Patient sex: F
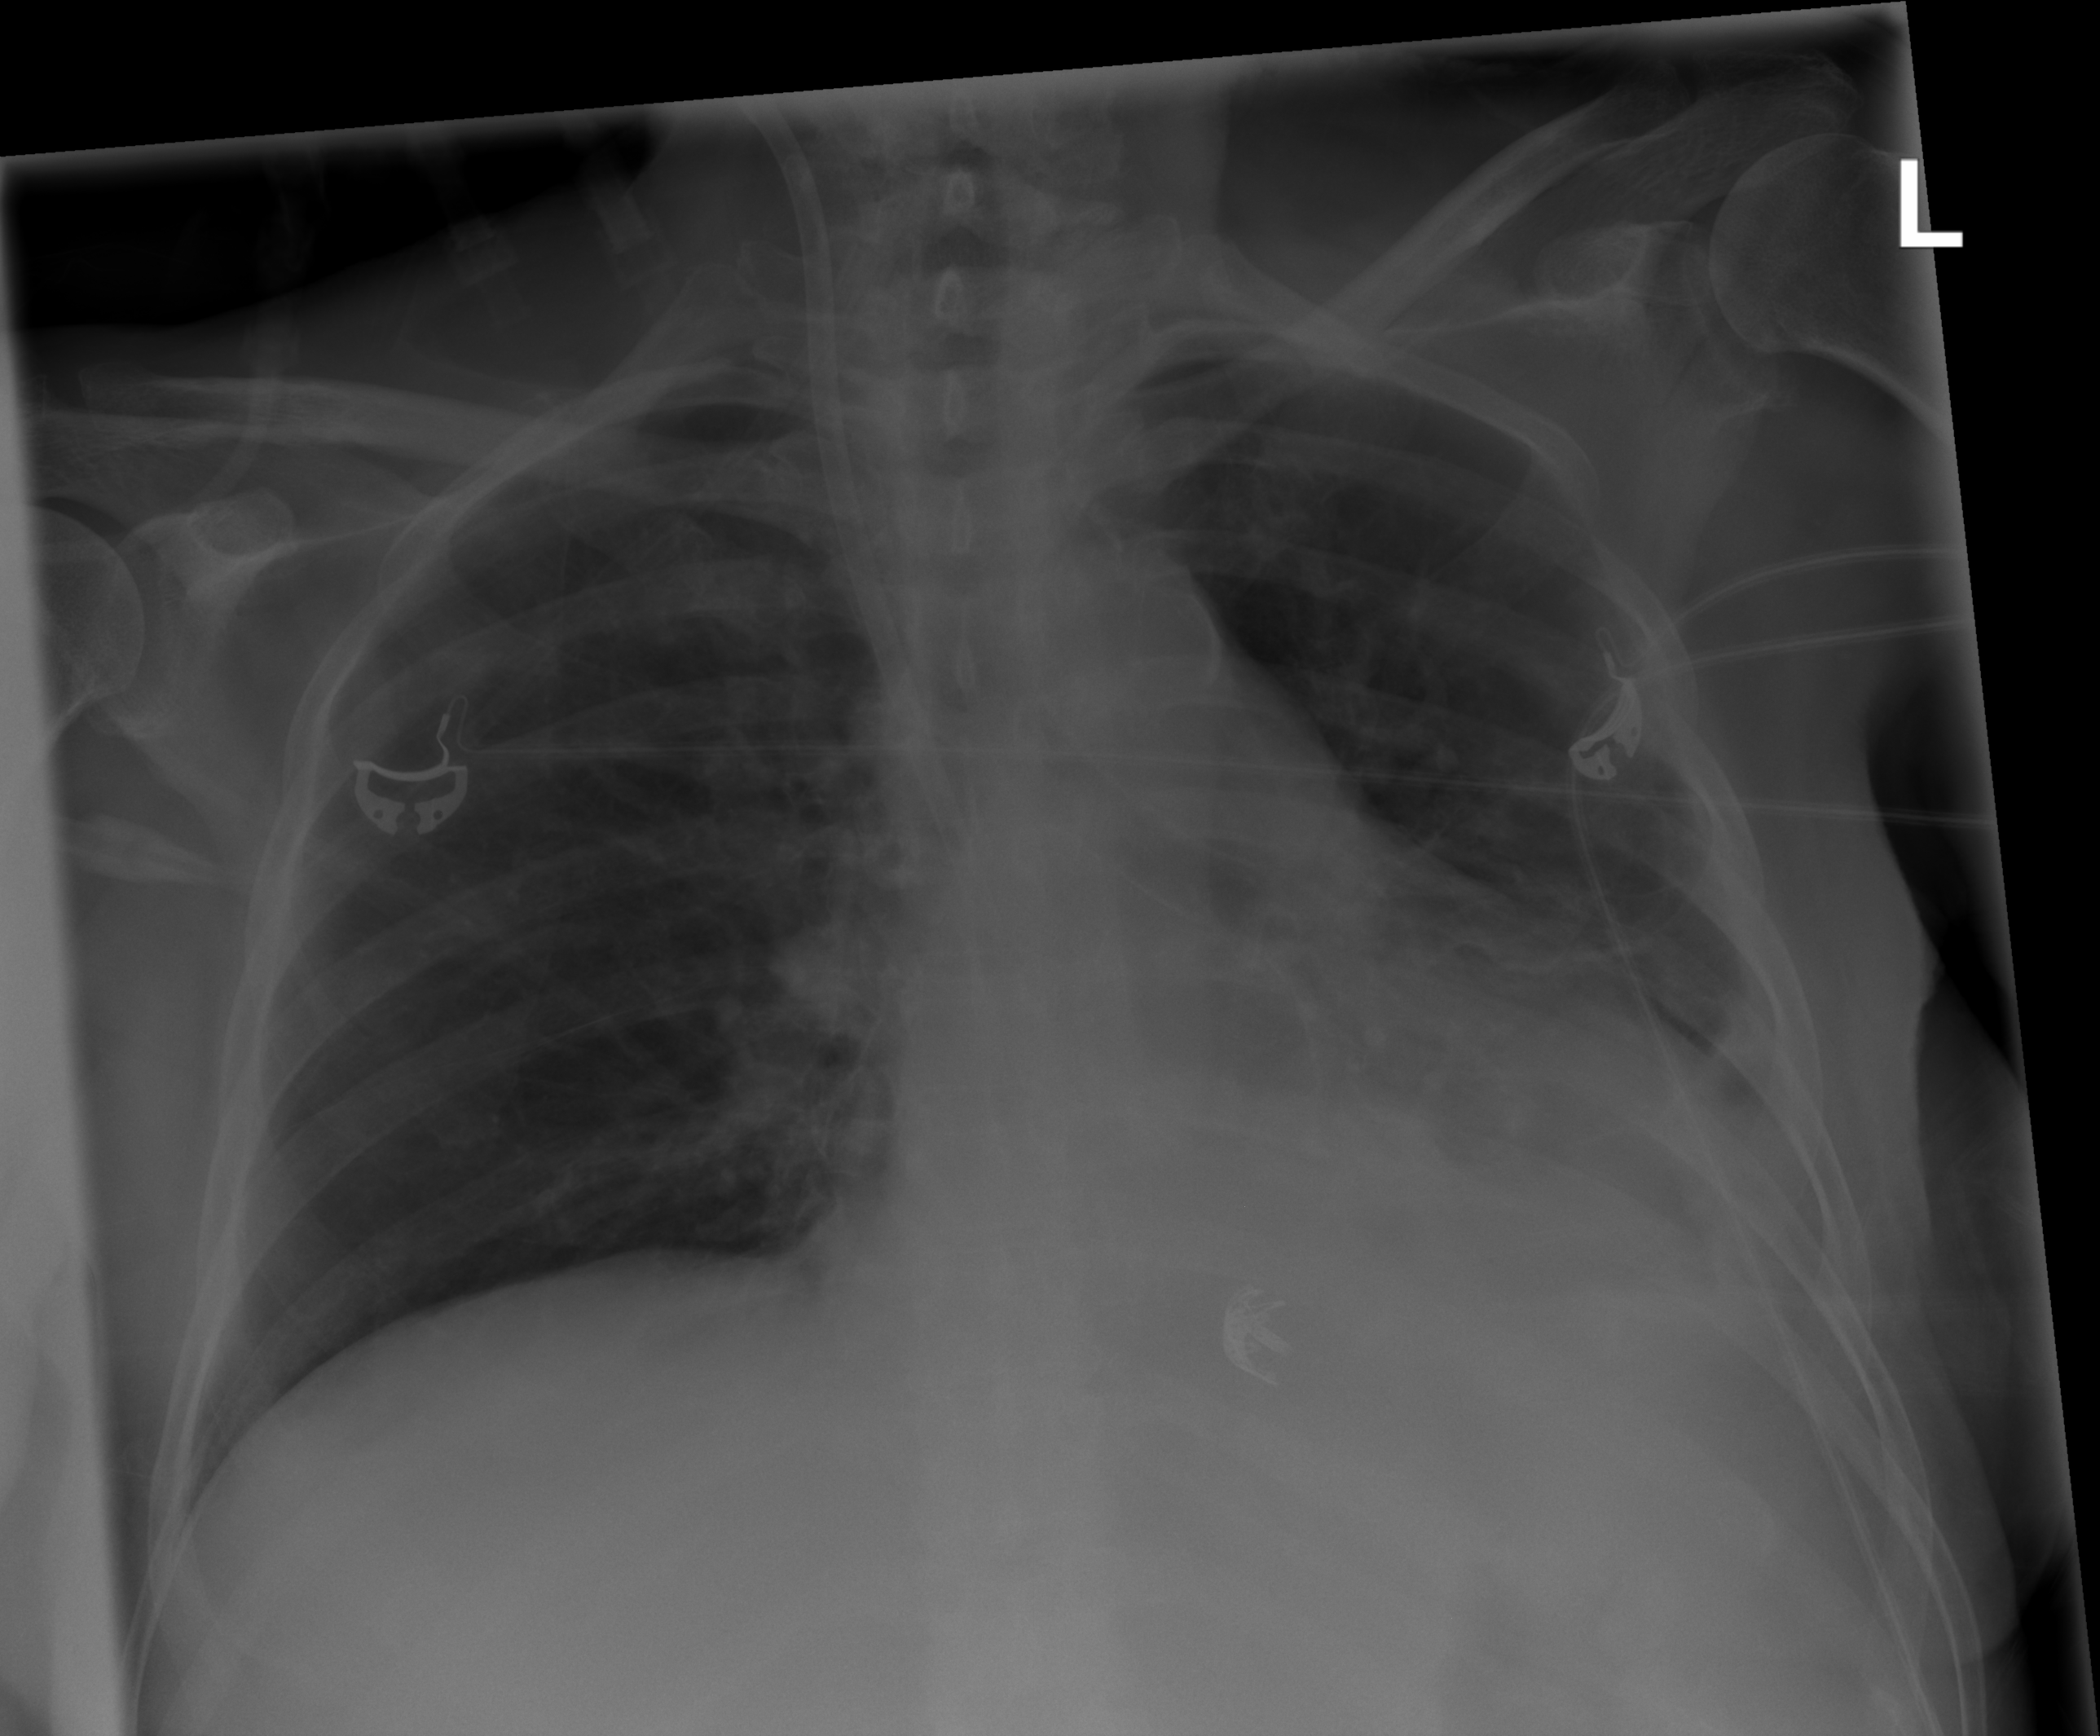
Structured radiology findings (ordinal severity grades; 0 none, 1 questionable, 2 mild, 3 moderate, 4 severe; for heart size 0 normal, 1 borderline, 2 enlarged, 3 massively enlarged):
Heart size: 2
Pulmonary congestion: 0
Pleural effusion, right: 0
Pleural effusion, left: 0
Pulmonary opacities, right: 0
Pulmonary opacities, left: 0
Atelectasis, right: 2
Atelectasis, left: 2